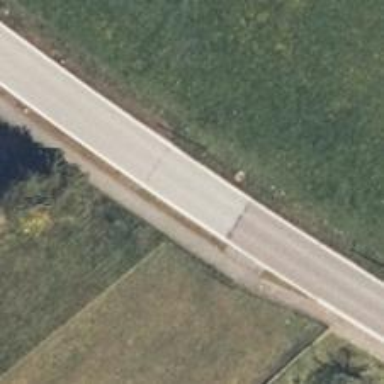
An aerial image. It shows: Tertiary road with concrete surface.